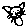
Label: cat